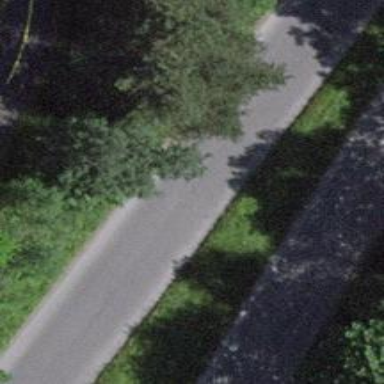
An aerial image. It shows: Unclassified road with asphalt surface.